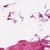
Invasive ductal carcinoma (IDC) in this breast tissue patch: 0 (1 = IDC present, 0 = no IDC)